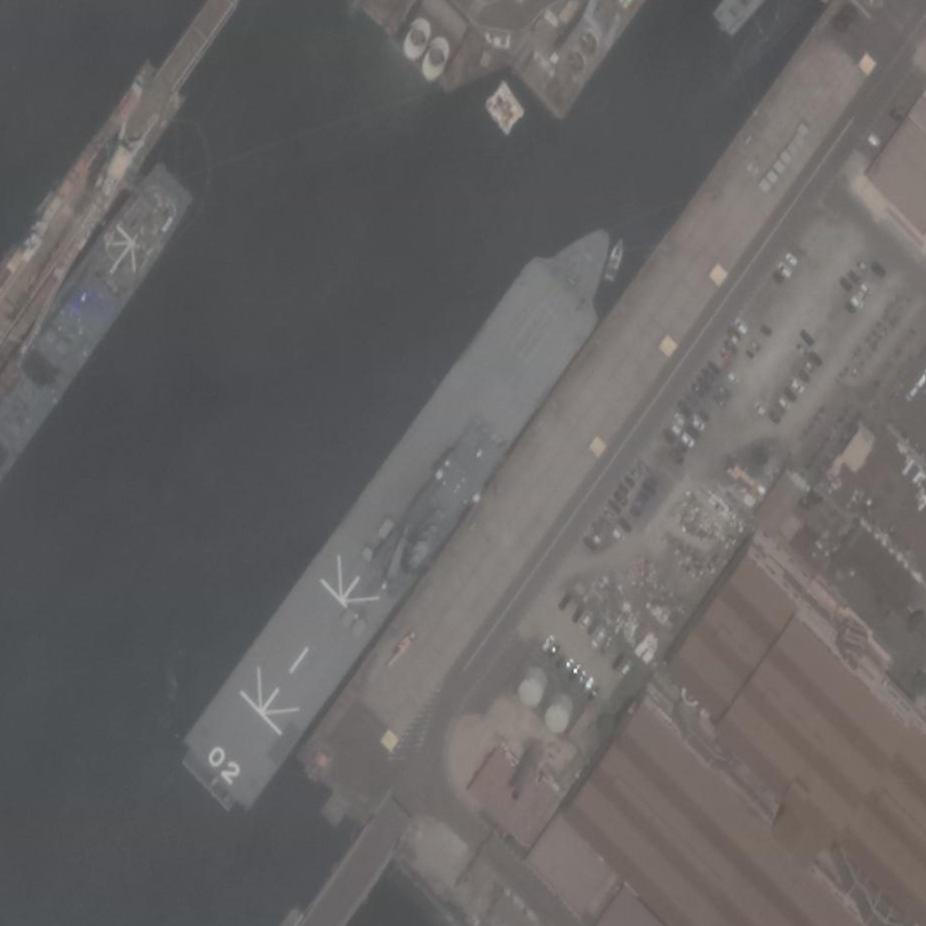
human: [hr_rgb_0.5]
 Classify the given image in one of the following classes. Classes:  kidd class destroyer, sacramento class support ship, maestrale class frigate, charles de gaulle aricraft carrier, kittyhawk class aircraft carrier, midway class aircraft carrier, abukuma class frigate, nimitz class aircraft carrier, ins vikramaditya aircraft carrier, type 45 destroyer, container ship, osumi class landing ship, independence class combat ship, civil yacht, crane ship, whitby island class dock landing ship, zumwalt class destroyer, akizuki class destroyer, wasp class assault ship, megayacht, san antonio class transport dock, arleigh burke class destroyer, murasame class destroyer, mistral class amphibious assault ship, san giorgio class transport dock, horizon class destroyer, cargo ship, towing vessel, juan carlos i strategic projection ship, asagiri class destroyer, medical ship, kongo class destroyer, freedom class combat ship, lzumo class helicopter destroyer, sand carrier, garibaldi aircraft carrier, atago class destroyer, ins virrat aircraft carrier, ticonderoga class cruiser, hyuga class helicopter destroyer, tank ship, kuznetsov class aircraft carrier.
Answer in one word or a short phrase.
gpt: Osumi class landing ship